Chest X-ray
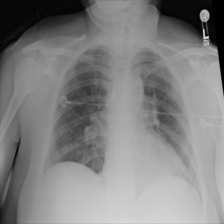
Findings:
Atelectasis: negative
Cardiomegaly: negative
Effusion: negative
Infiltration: negative
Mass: negative
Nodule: negative
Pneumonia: negative
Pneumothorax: negative
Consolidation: negative
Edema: negative
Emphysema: negative
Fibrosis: negative
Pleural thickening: negative
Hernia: negative